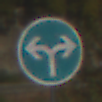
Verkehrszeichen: VorgeschriebeneFahrtrichtungRechtsOderLinks
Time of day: MorningAfternoon
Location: Outdoor (Suburban)
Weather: PartlyCloudy
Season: NotSpecified
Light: Natural